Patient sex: F
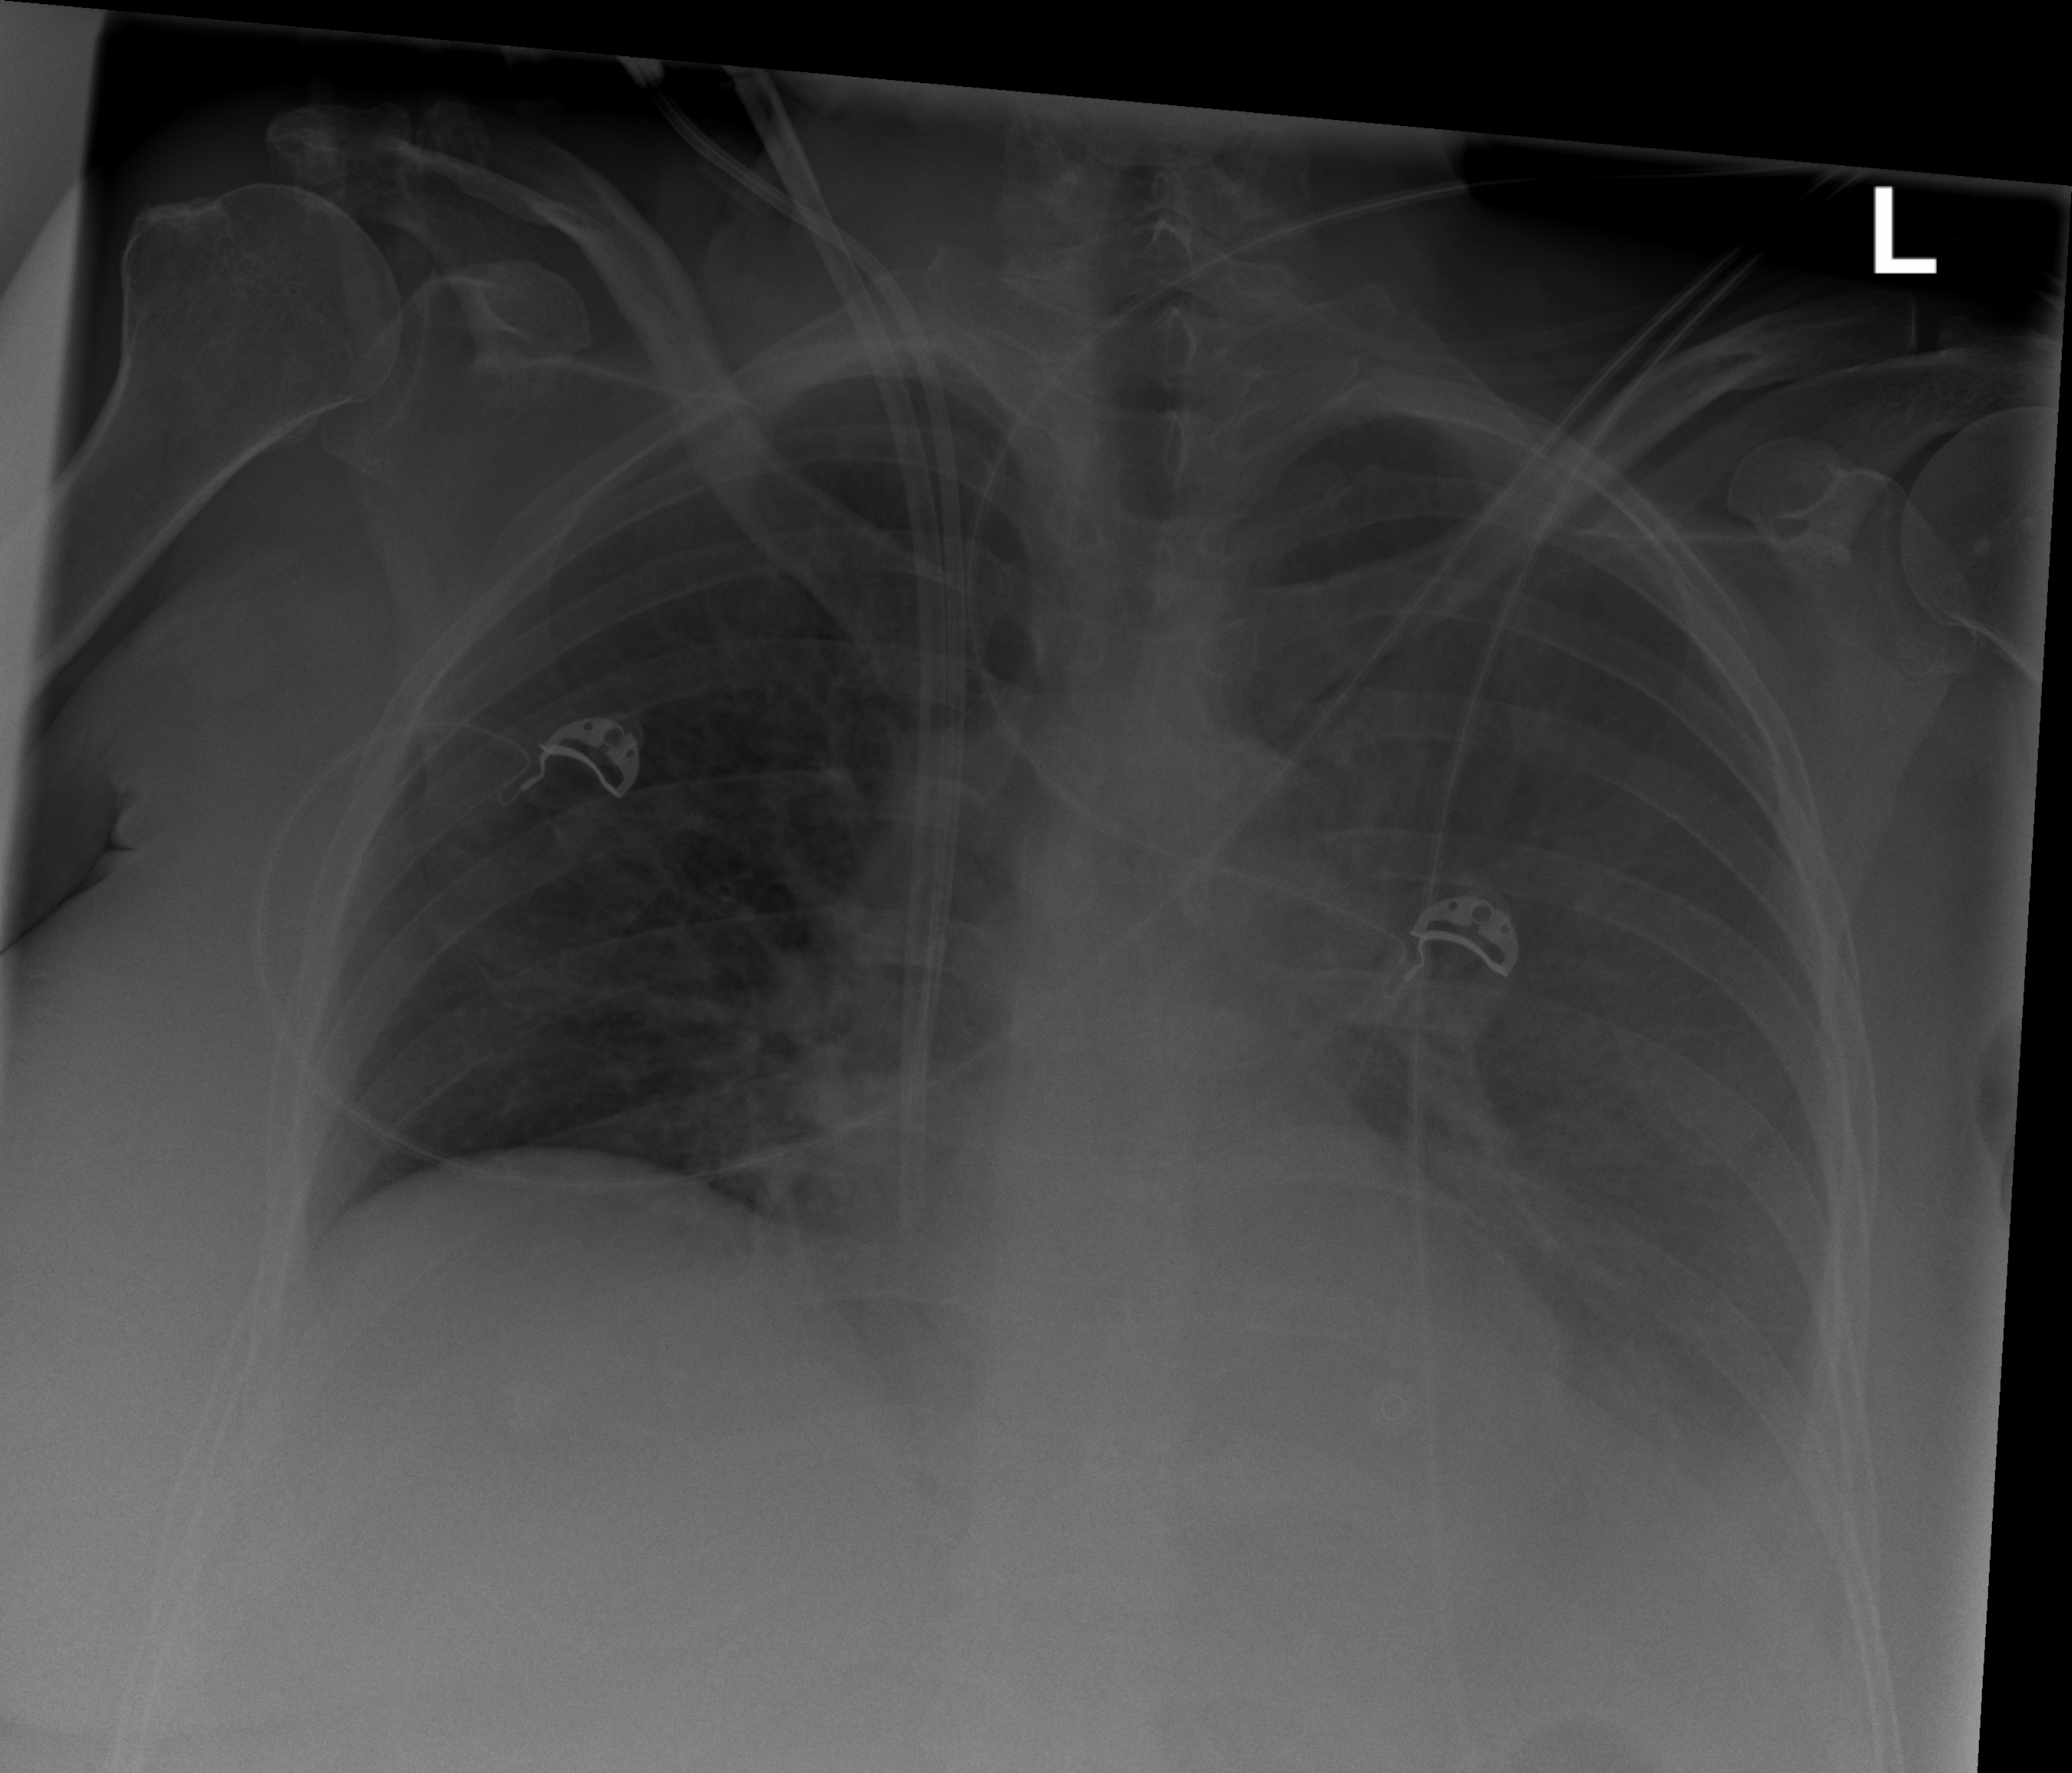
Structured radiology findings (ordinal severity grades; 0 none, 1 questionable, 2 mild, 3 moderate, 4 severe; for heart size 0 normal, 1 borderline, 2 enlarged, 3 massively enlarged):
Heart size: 0
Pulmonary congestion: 2
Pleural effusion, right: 1
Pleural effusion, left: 2
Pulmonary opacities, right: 0
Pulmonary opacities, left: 0
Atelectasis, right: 2
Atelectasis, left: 2